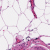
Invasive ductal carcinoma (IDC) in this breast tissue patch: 0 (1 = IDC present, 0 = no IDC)